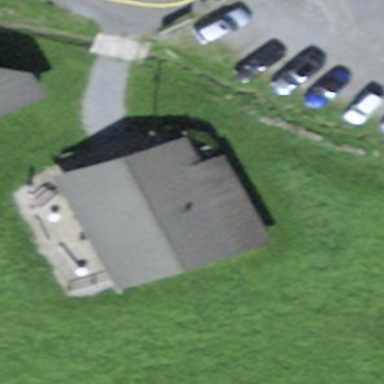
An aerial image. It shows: Gabled roof on retail building.